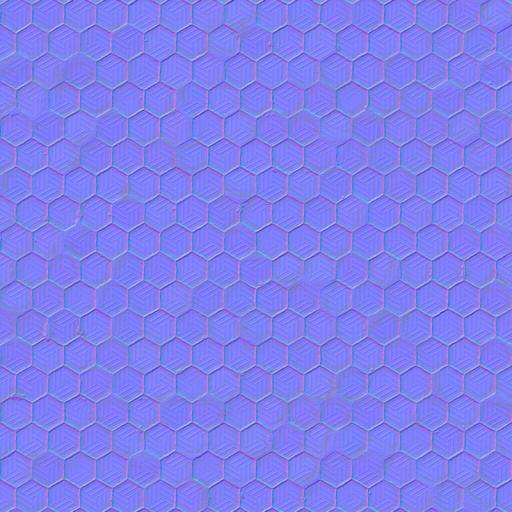
brown hexagon mosaic orange tiled tiles